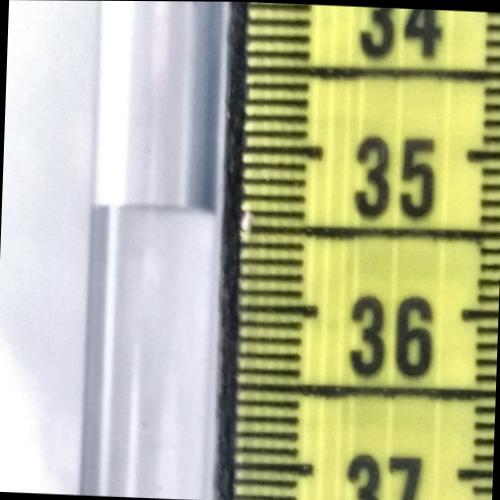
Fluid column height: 35.4 cm